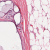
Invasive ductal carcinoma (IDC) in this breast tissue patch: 0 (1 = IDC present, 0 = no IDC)